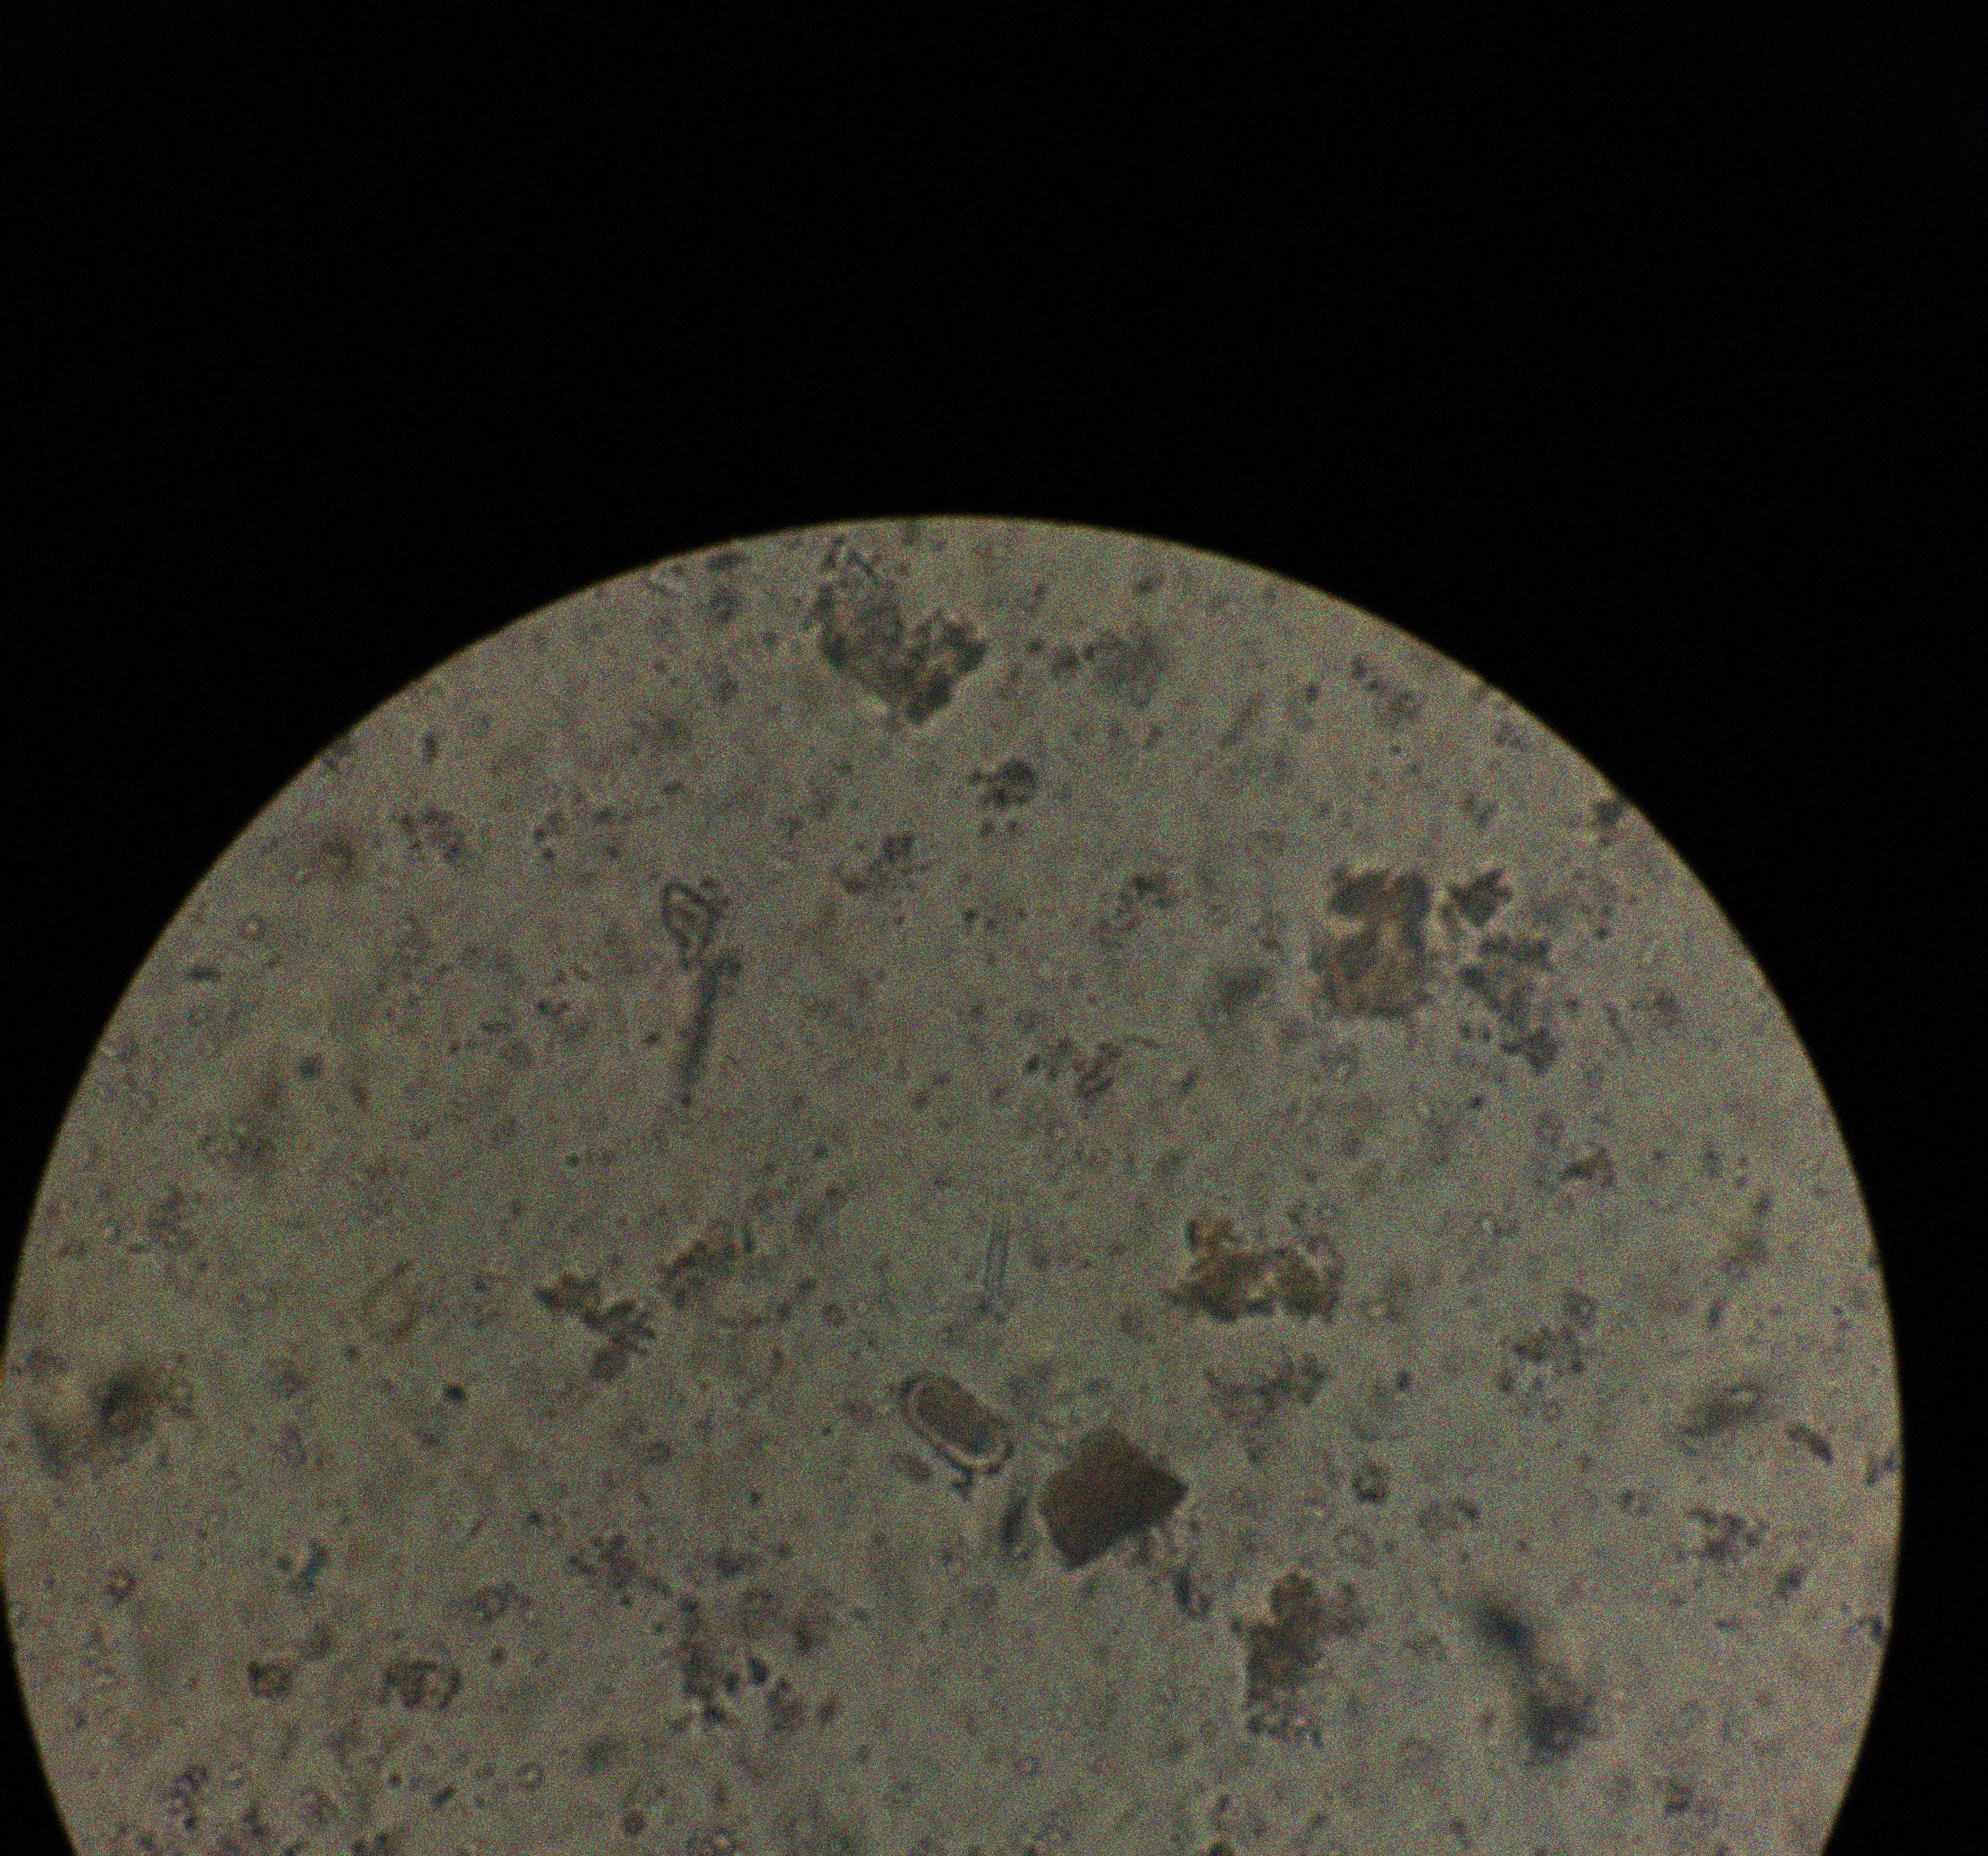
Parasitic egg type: Capillaria philippinensis